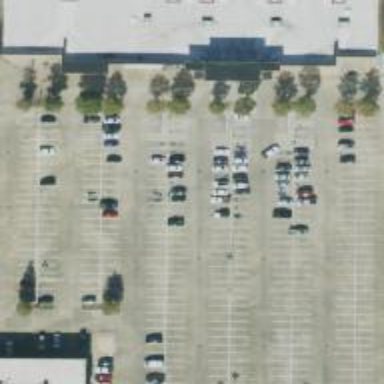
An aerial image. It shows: Parking space.